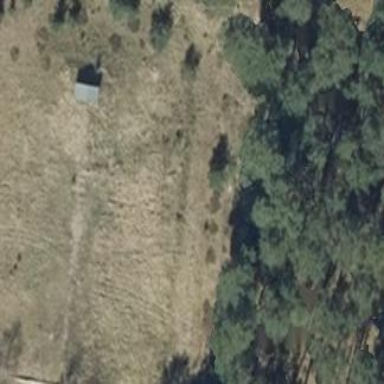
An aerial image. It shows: Military bunker.